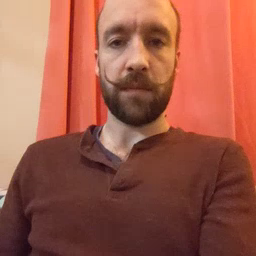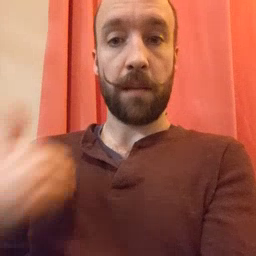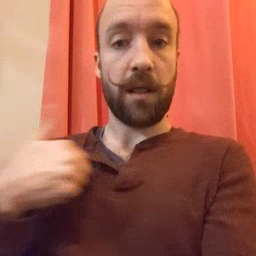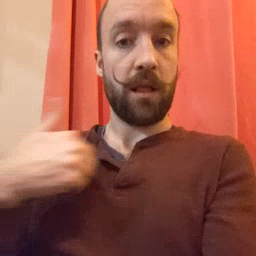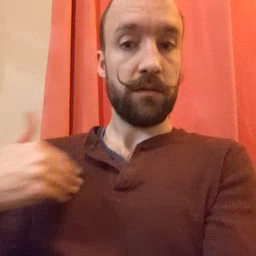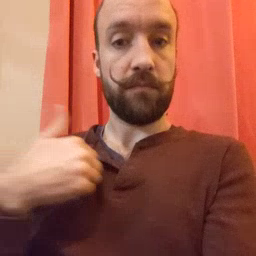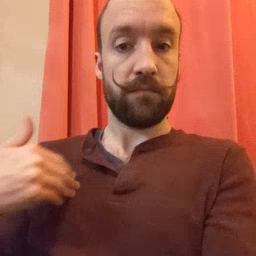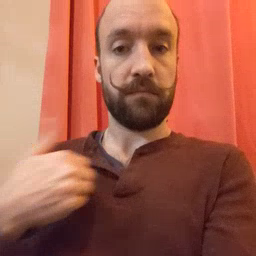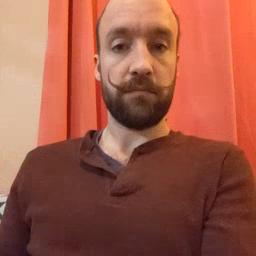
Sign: animal